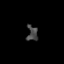
Tissue: prostate
Cell type: T cells
Senescence score: 0.3294
Nuclear area (px): 156
Mean DAPI intensity: 70.468